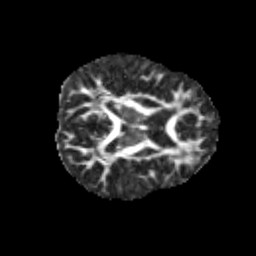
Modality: FA
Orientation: axial
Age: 13
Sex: female
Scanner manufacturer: siemens
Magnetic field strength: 3 T
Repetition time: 3.8 s
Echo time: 0.07 s